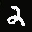
Label: 2